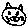
Label: cat